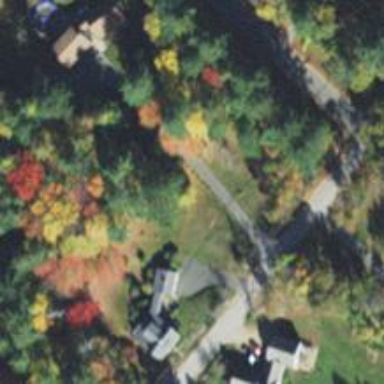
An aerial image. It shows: Driveway.